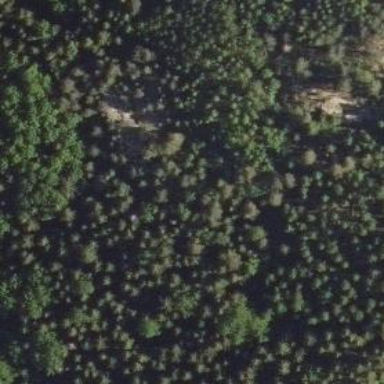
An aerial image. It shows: Natural cliff.